Question: Why don't my dropdown-menus drop down?
I am unfamiliar with using style sheets and wonder if I have to tell it something because in earlier appengine work without css, the menus dropped down as expected.

I cannot find any jinja2 docs for this situation.
'''
#inputdata {margin:0 20%}
#inputdata {background:#bfe2f9}
<div id="inputdata">
<label>Year:</label>
<select name="year">
{% for year in years %}
<option
{% ifequal year yearset %}
selected="selected"
{% endifequal %}
value={{year}}>{{year}}</option>
{% endfor %}
</select>
<label>Month:</label>
<select name="month">
{% for month in months %}
<option
{% ifequal month monthset %}
selected="selected"
{% endifequal %}
value={{month}}>{{month}}</option>
{% endfor %}
</select>
<label>Day:</label>
<select name="day">
{% for day in days %}
<option
{% ifequal day dayset %}
selected="selected"
{% endifequal %}
value={{day}}>{{day}}</option>
{% endfor %}
</select>
</div>
'''
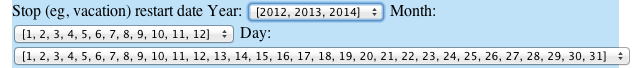
Answer: It looks like you are passing 'years', 'months' and 'days' as lists that are too deeply nested. If 'len(years) == 1' then you'll want to change what you are passing to Jinja from this:
'''
years = [[2012, 2013, 2014]]
'''
to this:
'''
years = [2012, 2013, 2014]
'''
(And do the same for 'months' and 'days').
Also, Jinja2 doesn't have an 'ifequals' tag - you can just use the 'if' block:
'''
{% for year in years %}
<option {% if year == yearmark %}selected="selected"{% endif %} value="{{year}}">
{{ year }}</option>
{% endfor %}
'''